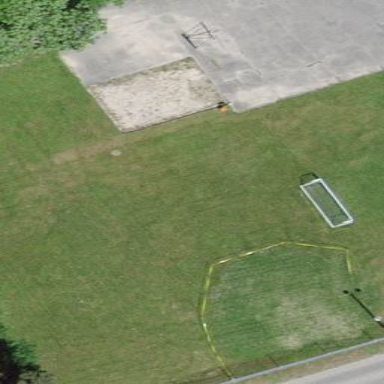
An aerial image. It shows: Soccer pitch designated for leisure and sports activities.